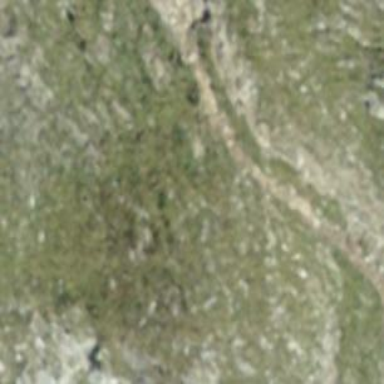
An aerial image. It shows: Path with excellent visibility for trail.